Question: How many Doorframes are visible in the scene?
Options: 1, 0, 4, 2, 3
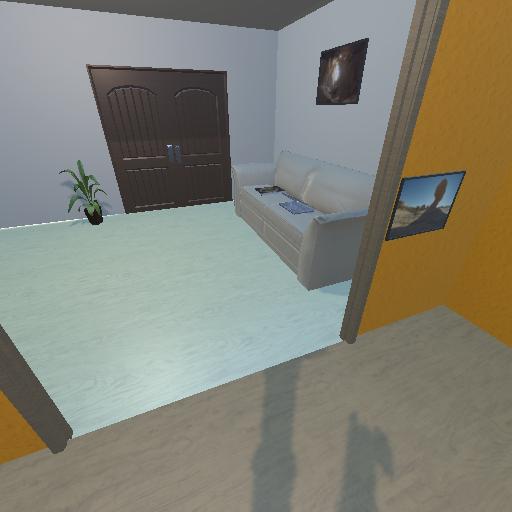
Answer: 1